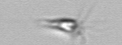
Label: Calciopappus